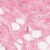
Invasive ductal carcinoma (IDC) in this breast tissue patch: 0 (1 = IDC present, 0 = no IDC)